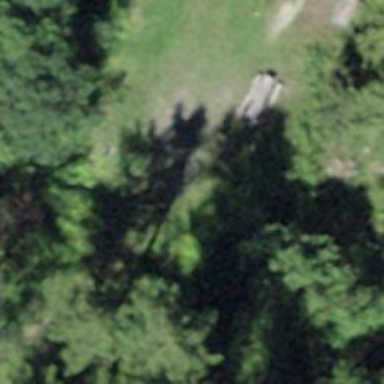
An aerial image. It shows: Picnic table located in leisure land area.